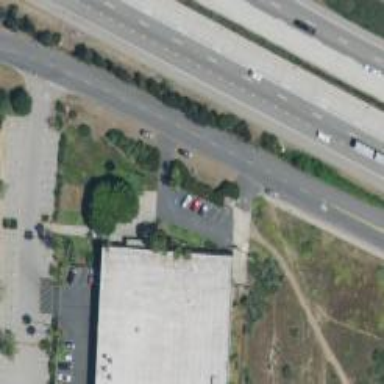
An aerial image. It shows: Driveway leading to service road.